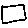
Label: square